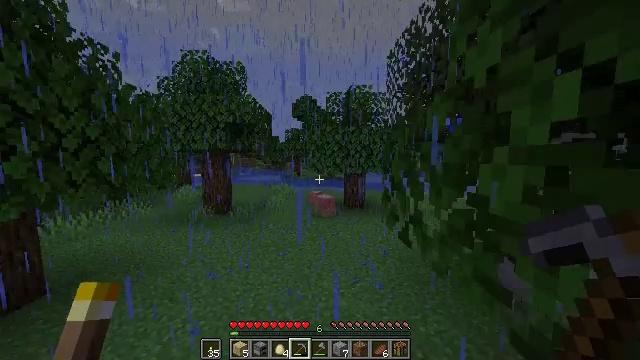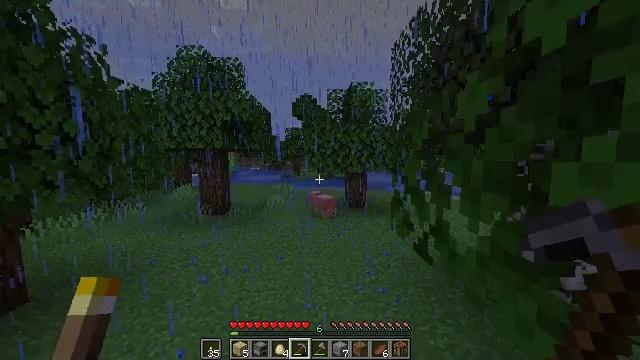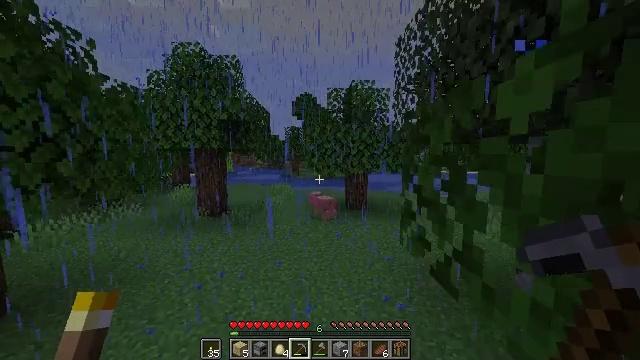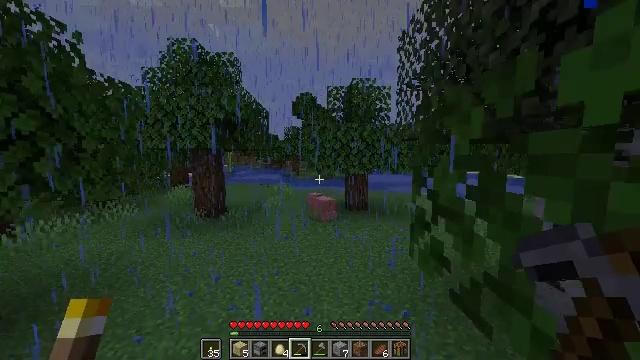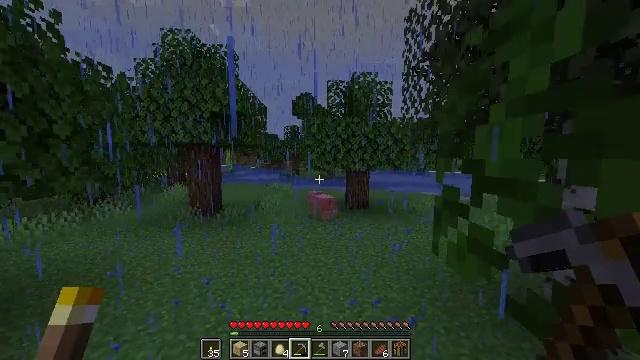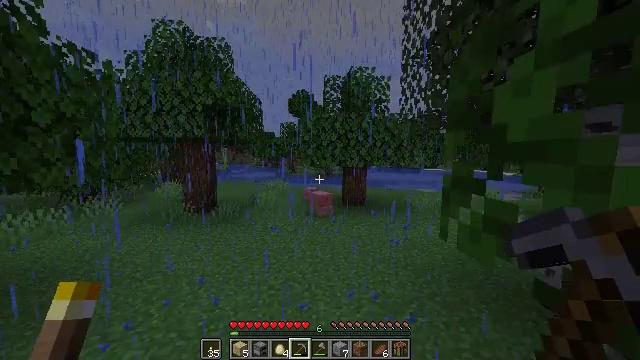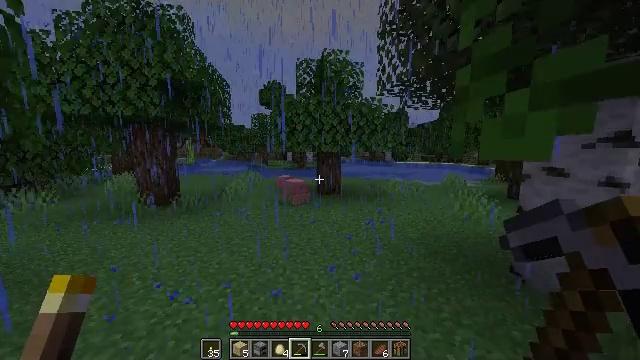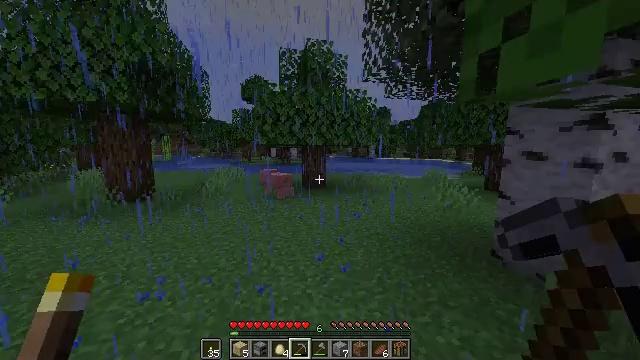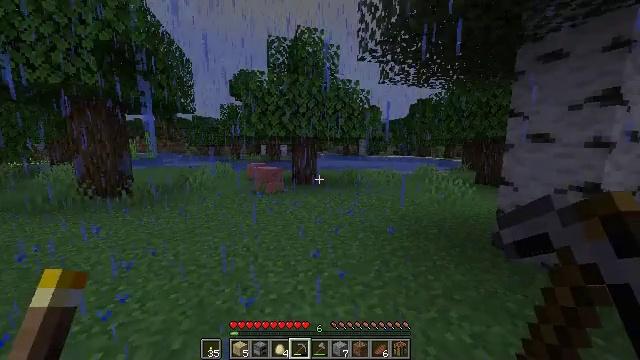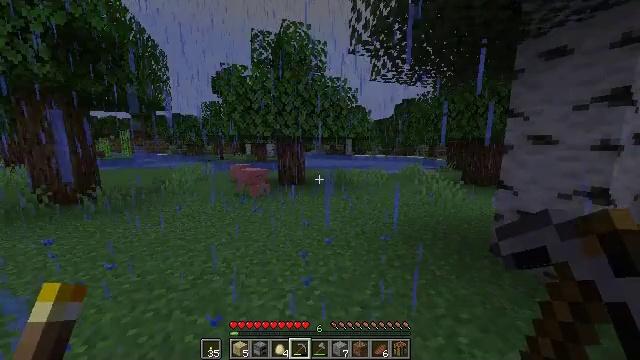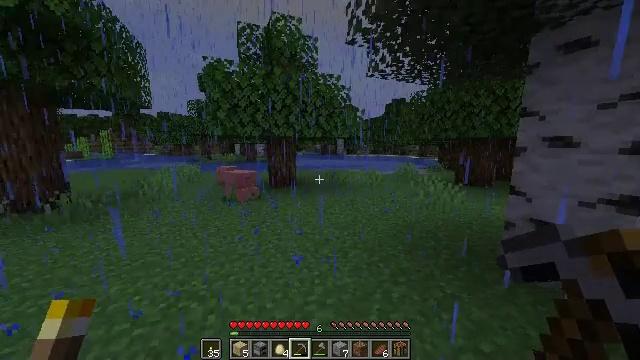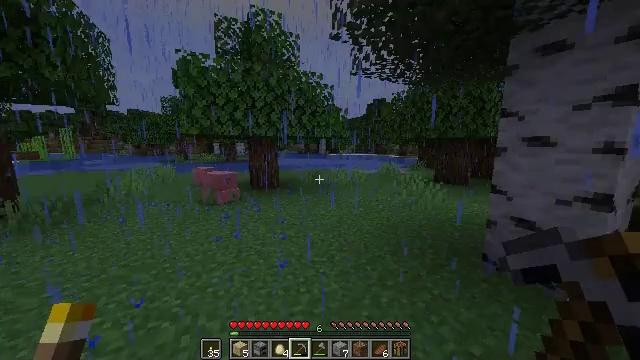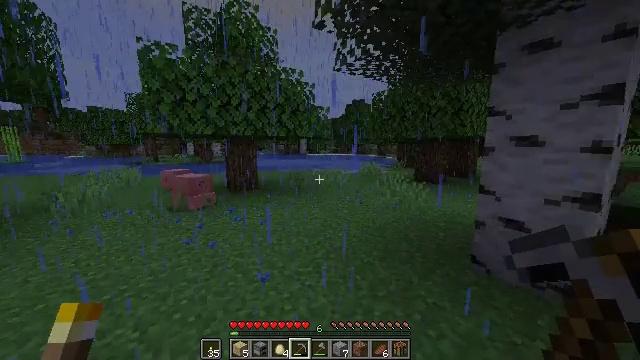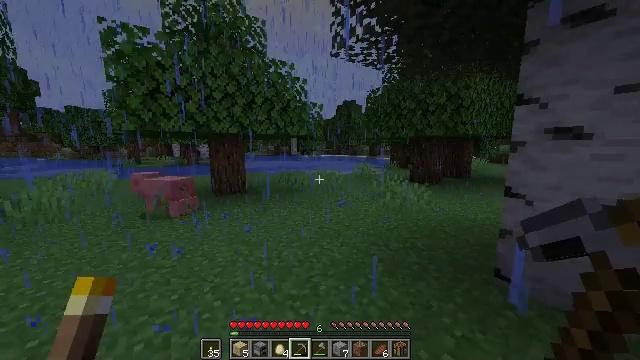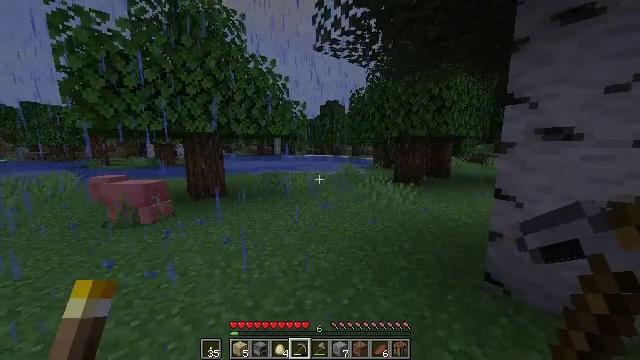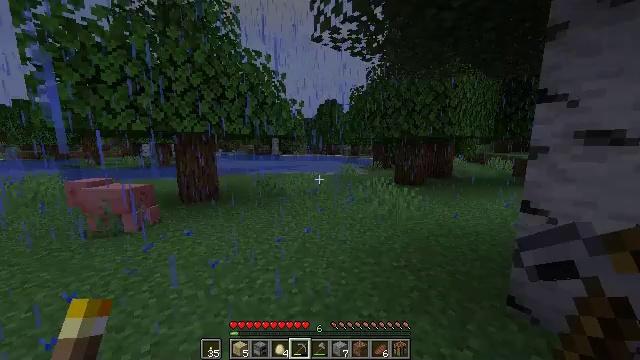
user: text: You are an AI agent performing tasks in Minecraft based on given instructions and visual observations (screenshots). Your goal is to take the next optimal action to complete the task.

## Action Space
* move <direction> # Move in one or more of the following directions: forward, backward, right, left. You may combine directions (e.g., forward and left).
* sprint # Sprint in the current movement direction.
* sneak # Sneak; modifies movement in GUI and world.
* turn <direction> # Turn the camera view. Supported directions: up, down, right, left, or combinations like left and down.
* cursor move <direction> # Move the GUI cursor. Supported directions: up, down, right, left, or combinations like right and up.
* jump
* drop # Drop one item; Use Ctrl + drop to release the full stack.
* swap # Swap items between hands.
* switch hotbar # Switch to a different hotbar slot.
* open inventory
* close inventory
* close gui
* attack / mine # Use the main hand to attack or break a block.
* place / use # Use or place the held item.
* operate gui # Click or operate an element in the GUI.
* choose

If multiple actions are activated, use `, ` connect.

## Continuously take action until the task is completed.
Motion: motion action
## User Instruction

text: Mine the sugar cane near rivers.
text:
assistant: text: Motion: move forward, sprint
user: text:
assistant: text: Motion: move forward, sprint
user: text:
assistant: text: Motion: move forward, sprint
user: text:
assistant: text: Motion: move forward, sprint
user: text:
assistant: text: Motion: move forward, sprint
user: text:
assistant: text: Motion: move forward, sprint, turn right and down
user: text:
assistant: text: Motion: move forward, sprint, turn right
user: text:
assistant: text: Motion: move forward, sprint, turn right
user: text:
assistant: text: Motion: move forward, sprint, turn right
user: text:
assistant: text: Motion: move forward, sprint, turn right
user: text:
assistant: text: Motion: move forward, sprint, turn right
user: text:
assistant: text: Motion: move forward, sprint, turn right
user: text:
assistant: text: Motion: move forward, sprint, turn right
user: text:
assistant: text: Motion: move forward, sprint, turn right
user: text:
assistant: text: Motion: move forward, sprint
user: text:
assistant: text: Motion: move forward, sprint
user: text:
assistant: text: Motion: sprint
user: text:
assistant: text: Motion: sprint
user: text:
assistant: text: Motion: sprint
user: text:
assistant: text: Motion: sprint
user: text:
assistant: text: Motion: sprint
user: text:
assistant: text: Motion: sprint
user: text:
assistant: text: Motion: sprint, turn right
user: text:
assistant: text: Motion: sprint, turn right
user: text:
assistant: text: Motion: sprint, turn right
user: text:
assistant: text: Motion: sprint, turn right
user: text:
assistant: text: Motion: sprint, turn right
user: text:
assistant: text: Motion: sprint, turn right
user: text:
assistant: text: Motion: sprint
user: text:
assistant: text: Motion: sprint